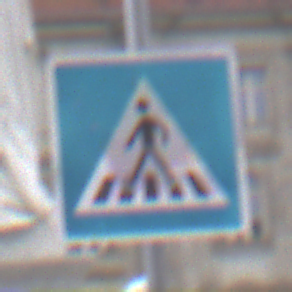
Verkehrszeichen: FussgaengerueberwegRechts
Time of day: Midday
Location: Outdoor (Urban)
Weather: Overcast
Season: NotSpecified
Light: Natural